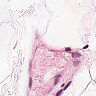
Metastatic tissue present: no